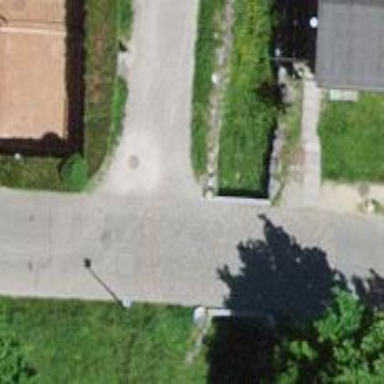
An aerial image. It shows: Residential road with bridge.